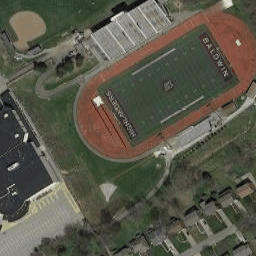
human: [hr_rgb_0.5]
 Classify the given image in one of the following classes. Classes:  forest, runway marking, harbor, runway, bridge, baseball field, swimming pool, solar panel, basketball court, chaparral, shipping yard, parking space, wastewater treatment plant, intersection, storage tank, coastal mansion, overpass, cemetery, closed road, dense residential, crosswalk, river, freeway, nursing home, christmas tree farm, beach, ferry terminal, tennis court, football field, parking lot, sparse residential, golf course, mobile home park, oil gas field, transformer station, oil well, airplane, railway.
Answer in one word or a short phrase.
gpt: football field